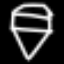
Label: diamond